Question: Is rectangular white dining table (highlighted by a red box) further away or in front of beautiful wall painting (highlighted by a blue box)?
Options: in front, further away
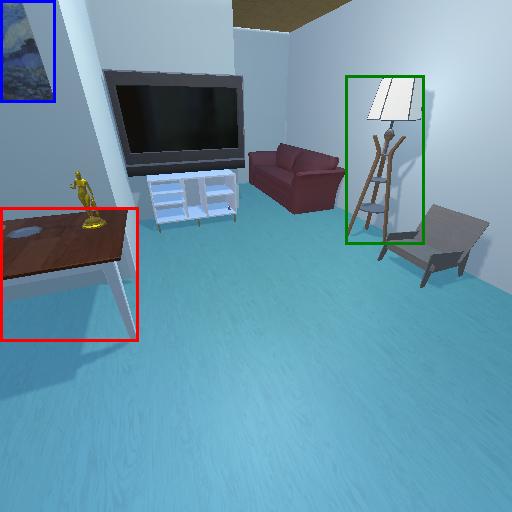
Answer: in front